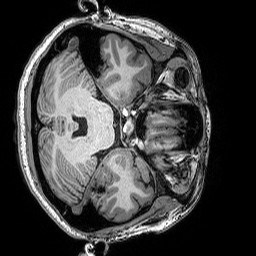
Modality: T1w
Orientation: axial
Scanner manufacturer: siemens
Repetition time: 2.5 s
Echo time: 0.00341 s